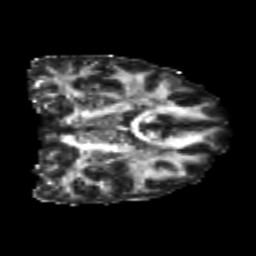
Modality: FA
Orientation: coronal
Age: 22
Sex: female
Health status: healthy
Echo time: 0.074 s